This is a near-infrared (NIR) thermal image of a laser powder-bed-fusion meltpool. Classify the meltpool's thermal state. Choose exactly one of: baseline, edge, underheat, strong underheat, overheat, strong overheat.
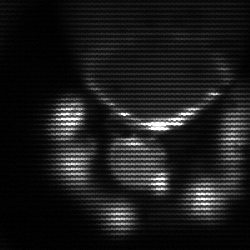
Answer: edge